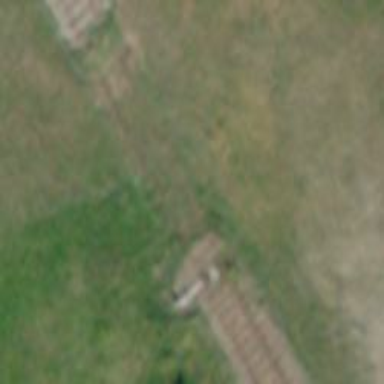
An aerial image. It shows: Railway switch.